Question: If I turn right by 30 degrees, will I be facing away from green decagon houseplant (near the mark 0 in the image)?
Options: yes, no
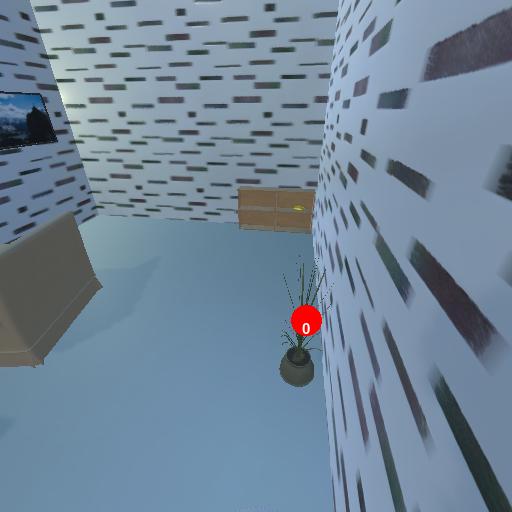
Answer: yes